九年级 · 解析几何
二次函数 $y=a x^{2}+b x+c(a \neq 0)$ 的图象如图, 给出下列四个结论:
(1) $4 a c-b^{2}<0$;
(2) $3 b+2 c<0$;
(3) $4 a+c<2 b$;
(4) $m(a m+b)+b<$ $a(m \neq-1)$, 其中结论正确的个数是 $(\quad)$

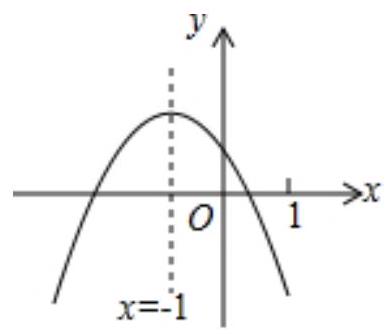
A. 1
B. 2
C. 3
D. 4

答案: C
解析: 解: $\because$ 图象与 $x$ 轴有两个交点,
$\therefore$ 方程 $a x^{2}+b x+c=0$ 有两个不相等的实数根,

$\therefore b^{2}-4 a c>0$,

$\therefore 4 a c-b^{2}<0$, (1) 正确;

$\because-\frac{b}{2 a}=-1$

$\therefore b=2 a$,

$\because a+b+c<0$,

$\therefore \frac{1}{2} b+b+c<0,3 b+2 c<0$, (2)正确;

$\because$ 当 $x=-2$ 时, $y>0$,

$\therefore 4 a-2 b+c>0$,

$\therefore 4 a+c>2 b$, (3)错误;

$\because$ 由图象可知 $x=-1$ 时该二次函数取得最大值,

$\therefore a-b+c>a m^{2}+b m+c(m \neq-1)$.

$\therefore m(a m+b)+b<a$, (4)正确,

$\therefore$ 正确的有(1)(2)三个,

故选: $C$.

由抛物线与 $x$ 轴有两个交点得到 $b^{2}-4 a c>0$, 可判断(1); 根据对称轴是 $x=-1$, 可得 $x=-2 、 0$ 时, $y$ 的值相等, 所以 $4 a-2 b+c>0$, 可判断(3); 根据 $-\frac{b}{2 a}=-1$, 得出 $b=2 a$, 再根据 $a+b+c<0$,可得 $\frac{1}{2} b+b+c<0$, 所以 $3 b+2 c<0$, 可判断(2); $x=-1$ 时该二次函数取得最大值, 据此可判断(4).本题考查二次函数图象与系数的关系，解题的关键是能看懂图象，利用数形结合的思想解答.